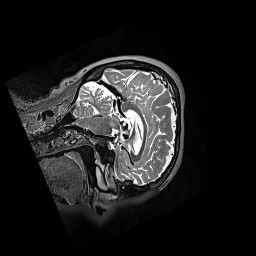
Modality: T2w
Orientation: sagittal
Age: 71
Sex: female